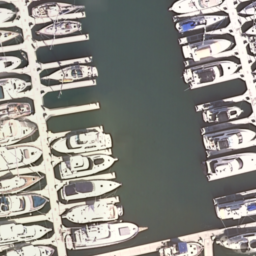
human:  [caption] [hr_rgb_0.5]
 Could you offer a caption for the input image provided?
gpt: Many boats docked neatly at the harbor and just a few positions are free .

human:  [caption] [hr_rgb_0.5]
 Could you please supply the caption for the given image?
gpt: Lots of boats docked neatly at the harbor .

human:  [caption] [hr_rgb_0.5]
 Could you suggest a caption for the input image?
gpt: Lots of boats docked at the harbor the water is deep blue .

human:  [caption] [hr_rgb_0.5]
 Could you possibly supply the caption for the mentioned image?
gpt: Many boats docked neatly at the harbor and the water is deep blue .

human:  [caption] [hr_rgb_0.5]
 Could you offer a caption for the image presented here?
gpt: Lots of boats docked neatly at the harbor and just a few positions are free .